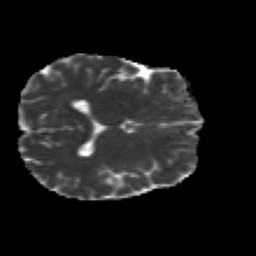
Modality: MD
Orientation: axial
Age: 25
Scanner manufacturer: siemens
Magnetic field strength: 3 T
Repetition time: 2.2 s
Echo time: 0.084 s